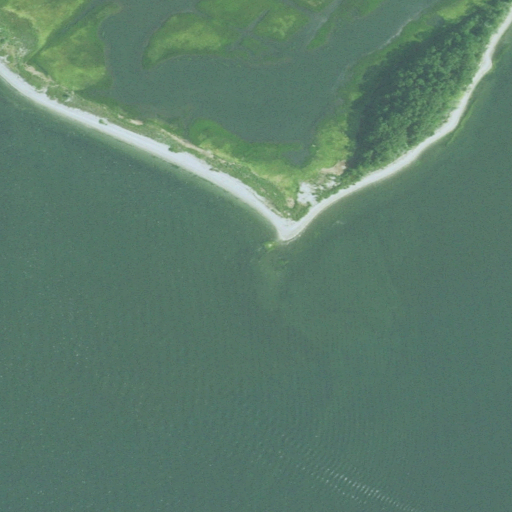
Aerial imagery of cape in Rhode Island named Rumstick Point containing open water, herbaceous wetlands, woody wetlands, and barren land